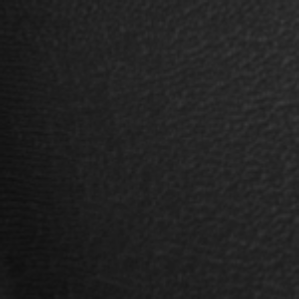
Label: frost